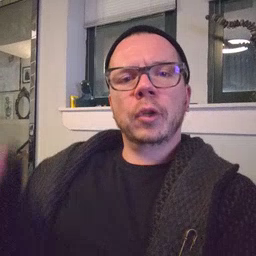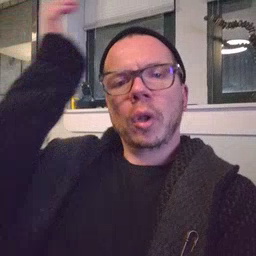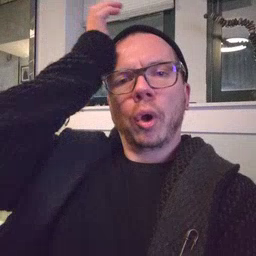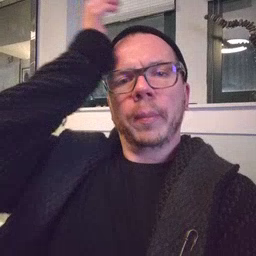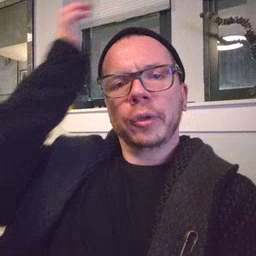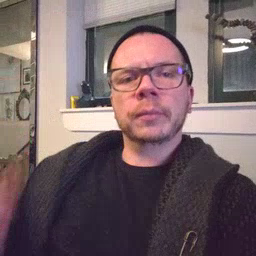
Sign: garbage